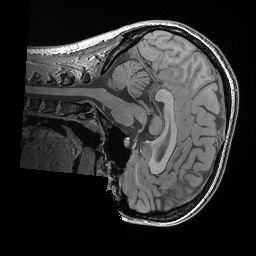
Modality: T1w
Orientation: sagittal
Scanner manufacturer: siemens
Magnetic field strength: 3 T
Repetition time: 0.02 s
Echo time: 0.00492 s